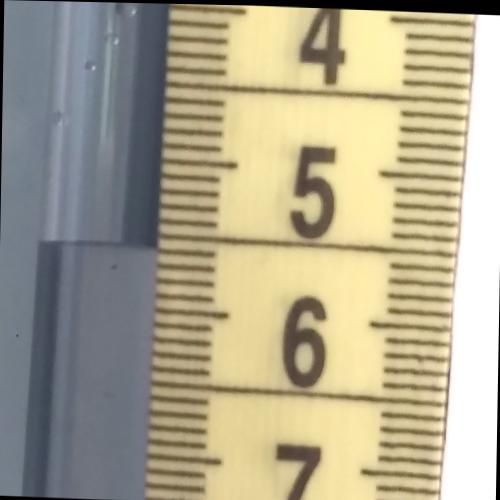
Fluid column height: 5.6 cm